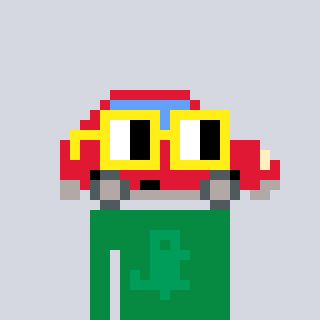
a pixel art character with square yellow glasses, a car-shaped head and a green-colored body on a cool background